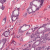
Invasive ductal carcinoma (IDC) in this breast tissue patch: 1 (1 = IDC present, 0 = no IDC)